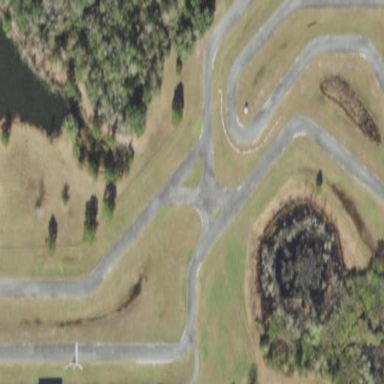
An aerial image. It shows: Motor sport raceway.